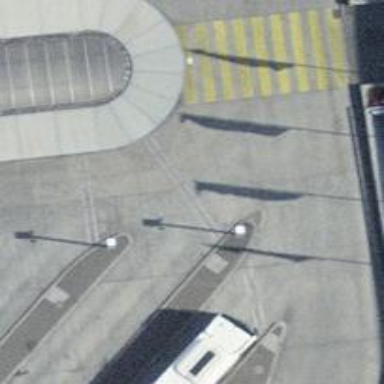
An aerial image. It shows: Raised kerb.